Question: I'm trying to install the WFFM module for sitecore, After the installation is complete and the placeholder settings are provided i get the following error
> Access to the path
'C:\Inetpub\wwwroot\XXXXX\Websitein\System.Data.SQLite.x32' is
denied

So the WFFM database is not created under web root /data folder (I guess)
I'm having hard time understanding the issue.
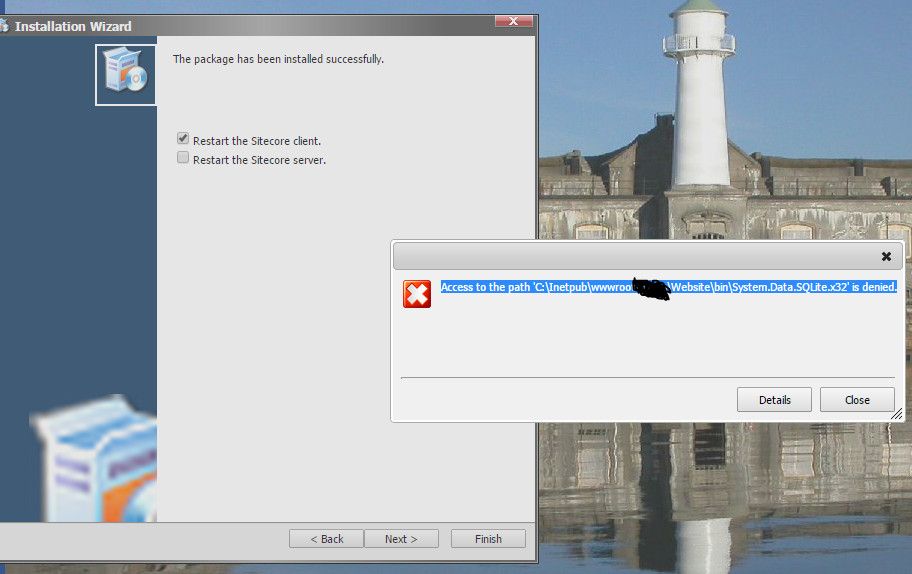
Answer: It seems like you have a permissions issue, make sure your 'IUSR' or 'NETWORK SERVICE' has 'modify' permissions set on your in directory. Part of the post-install step of the WFFM module is to copy across the correct version of the SQLite dll, based on whether you are using x86 or x64 architecture.
You can rectify this manually by renaming 'System.Data.SQLite.x32' to 'System.Data.SQLite.dll' in the bin directory. If you on a x64 system then copy across the dll from the 'bin_x64' instead.
I would suggest rather than using SQLite that you:
- '/data'- 'wfm'- '<formsDataProvider>'
If you need to run the Restricting Placeholders wizard again then click
See section 3.4.2 of the <URL>.